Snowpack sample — Loveland Pass, Silver Plume, Colorado, USA (2/11/26, 12:00 PM MST)
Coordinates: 39.663, -105.886
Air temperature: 35 °F
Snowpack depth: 82 cm
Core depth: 10 cm
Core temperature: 17.6 °F
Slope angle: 13°, slope face: 12°
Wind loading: high
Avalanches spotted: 1
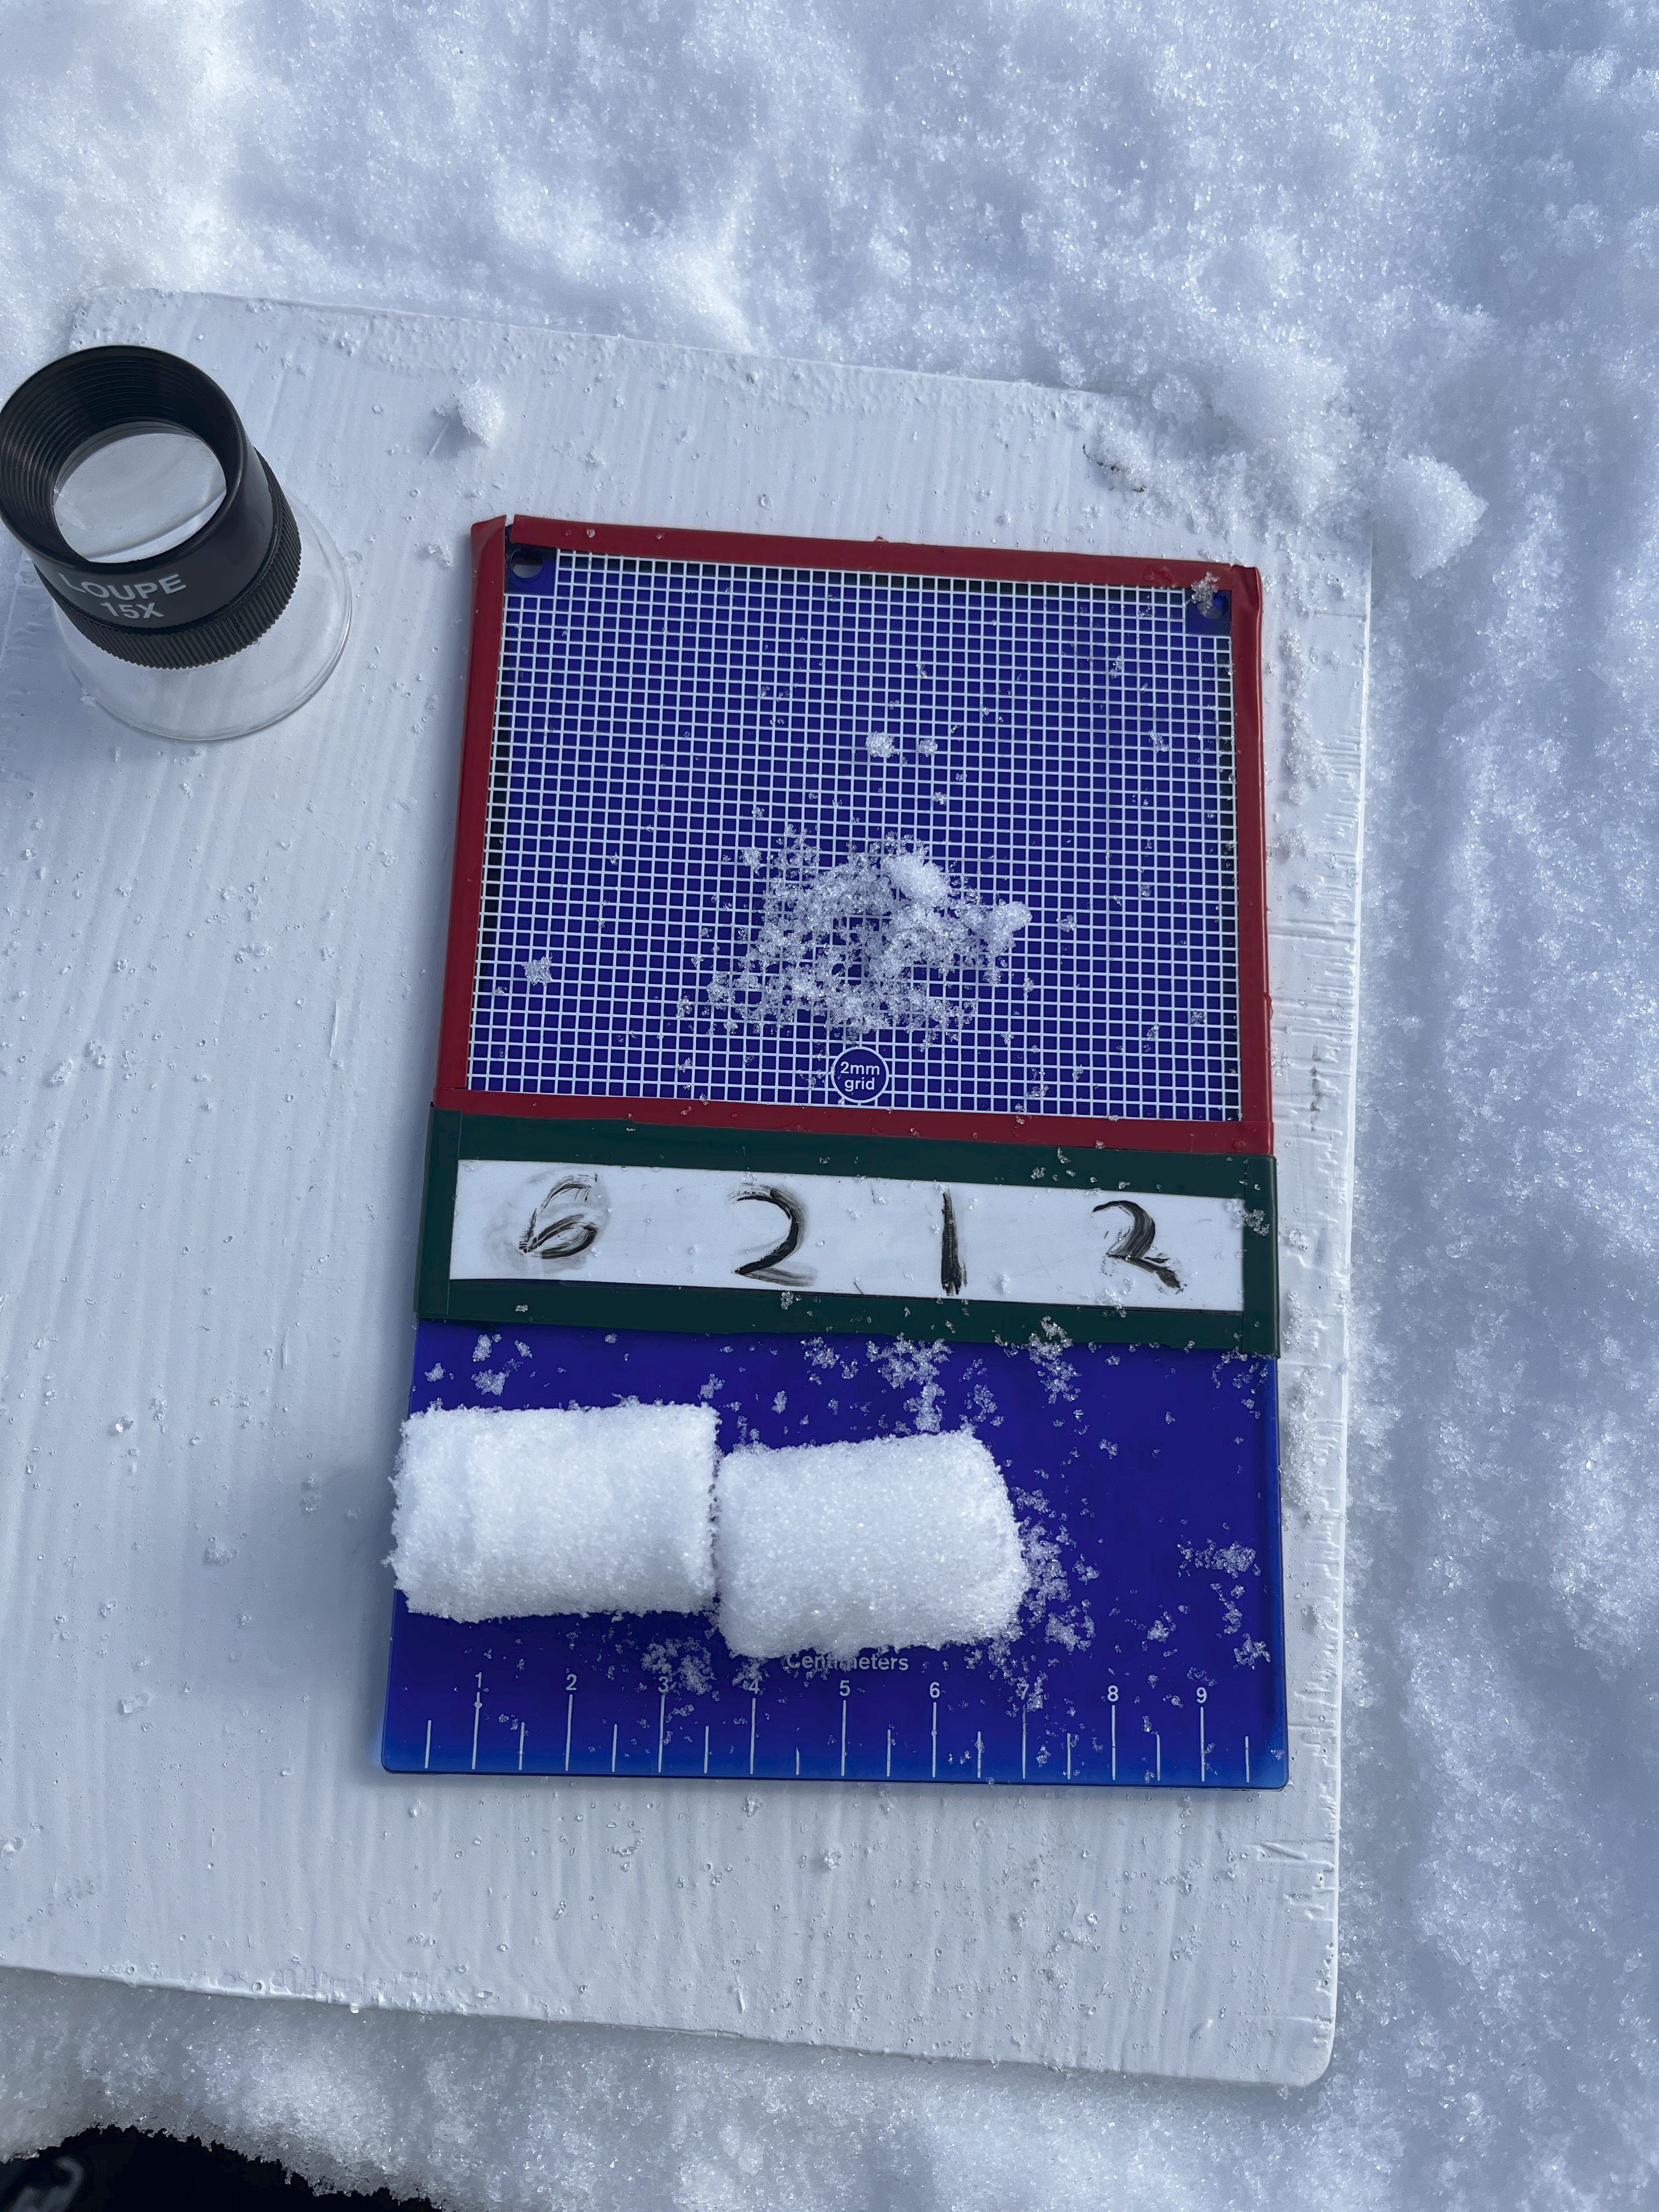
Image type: crystal_card
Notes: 1 small avalanche spotted on the north side of the bowl, lots of wind loading